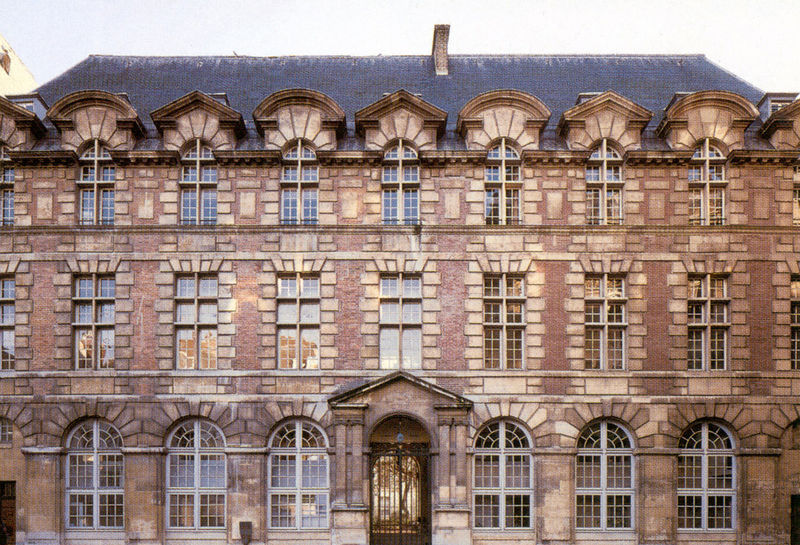
Titel: Saint Germain des Près (Abtspalast)
Künstler: Guillaume Marchant
Standort: Paris
Institution: Saint Germain des Près
Schlagwörter: flügel, himmel, weiß, dreieck, stadt, braun, fenster, grau, licht, pfeiler, schwarz, säule, säulen, tür, dach, gebäude, haus, rot, schloss, zaun, wand, architektur, barock, stein, gitter, klassizismus, front, renaissance, kamin, rund, schornstein, ecke, bogen, fassade, schule, giebel, mauer, ziegel, farbe, backstein, hof, wolkenlos, symmetrie, monumental, tor, halle, foto, fotografie, bögen, wände, penis, symetrie, eingang, arkade, innenhof, sprossen, palast, palazzo, rundfenster, gauben, mauerwerk, photo, halbkreis, dreiecksgiebel, rustika, fensterreihen, sims, doppelsäulen, gesims, fenstergitter, farbfoto, gutshaus, gutshof, mauern, giebelfeld, simse, rundbögen, einfahrt, geschosse, herrenhaus, basis, stockwerke, bau, raster, rinascimental, geschoss, klassizistisch, grundriss, fensterband, palais, aufriss, etage, profanbau, kolossalordnung, traufe, satteldach, durchfahrt, keilsteine, aula, rundbogenfenster, segmentgiebel, spitzgiebel, gesimse, zahnschnitt, postamente, ziegelstein, ädikulum, bogenfenster, hauptportal, giebelfelder, bossierung, giebeldach, rustifizierung, dachreiter, rundgiebel, gekuppelte pilaster, rundbogengiebel, fensterbänder, zwerchhaus, blechdach, ziegek, gesprengt, nordalpin, zwerchhäuser, sprosse, torgitter, gebündelt, symmetire, gesprengter giebel, scheitrechter sturz, backsteinarchitektur, kolossalpfeiler, le vau, scheitrechte bögen, trafständig, traufseitig, symmeti